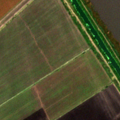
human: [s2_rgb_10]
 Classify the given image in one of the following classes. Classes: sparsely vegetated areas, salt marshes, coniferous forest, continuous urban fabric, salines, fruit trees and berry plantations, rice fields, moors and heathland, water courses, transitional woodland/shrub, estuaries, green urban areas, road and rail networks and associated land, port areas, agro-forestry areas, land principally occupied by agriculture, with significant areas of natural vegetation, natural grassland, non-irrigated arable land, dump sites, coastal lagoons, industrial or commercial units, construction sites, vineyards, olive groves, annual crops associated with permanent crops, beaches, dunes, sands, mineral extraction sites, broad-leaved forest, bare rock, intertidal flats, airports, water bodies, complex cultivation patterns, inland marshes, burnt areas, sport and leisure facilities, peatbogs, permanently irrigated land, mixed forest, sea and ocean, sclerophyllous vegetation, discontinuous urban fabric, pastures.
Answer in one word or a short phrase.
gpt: non-irrigated arable land, pastures, water bodies